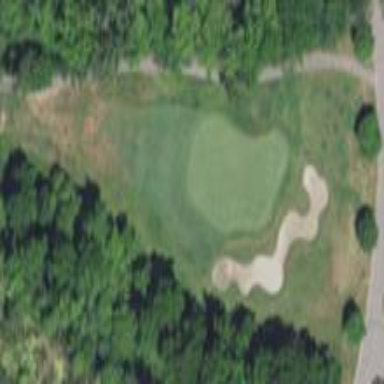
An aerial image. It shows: Area of rough grass used for golf.